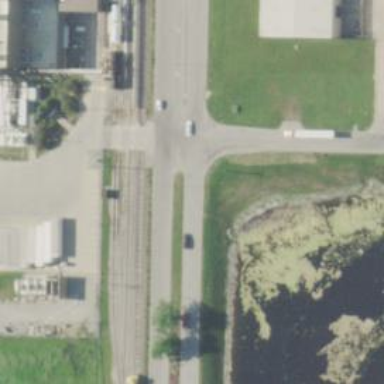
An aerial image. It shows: Level crossing along the railway.